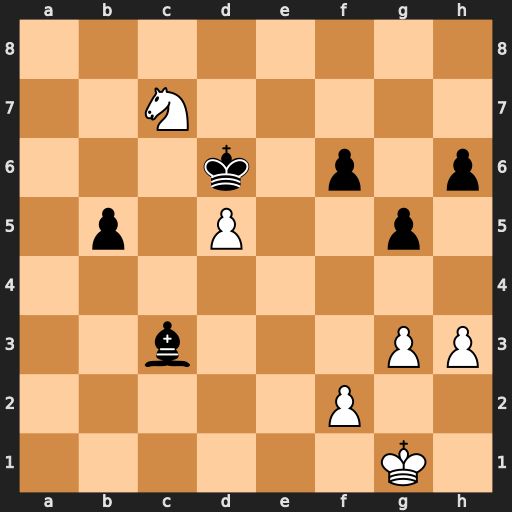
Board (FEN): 8/2N5/3k1p1p/1p1P2p1/8/2b3PP/5P2/6K1
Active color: w
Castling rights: -
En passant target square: -
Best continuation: Nxb5+ Kxd5 Nxc3+